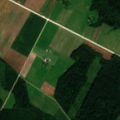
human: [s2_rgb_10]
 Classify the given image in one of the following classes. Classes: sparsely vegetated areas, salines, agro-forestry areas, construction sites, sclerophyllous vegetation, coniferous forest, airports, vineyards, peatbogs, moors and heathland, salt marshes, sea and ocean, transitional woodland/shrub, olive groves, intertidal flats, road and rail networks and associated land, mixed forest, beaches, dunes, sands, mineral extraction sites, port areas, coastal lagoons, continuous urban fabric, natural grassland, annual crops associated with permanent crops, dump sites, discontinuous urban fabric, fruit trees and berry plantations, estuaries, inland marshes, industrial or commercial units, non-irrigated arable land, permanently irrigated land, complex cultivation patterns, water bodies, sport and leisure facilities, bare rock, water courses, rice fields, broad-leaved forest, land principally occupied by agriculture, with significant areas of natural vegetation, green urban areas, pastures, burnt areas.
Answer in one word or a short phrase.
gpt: non-irrigated arable land, pastures, land principally occupied by agriculture, with significant areas of natural vegetation, broad-leaved forest, transitional woodland/shrub